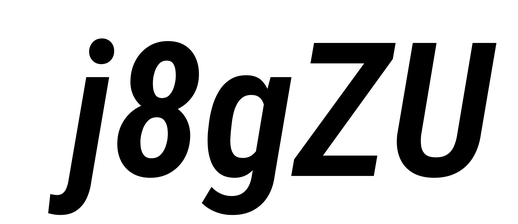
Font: Roboto-Italic_Condensed_SemiBold_Italic